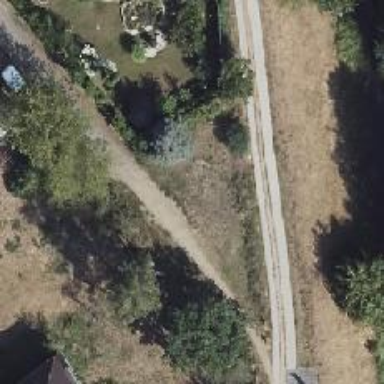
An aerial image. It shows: Path.